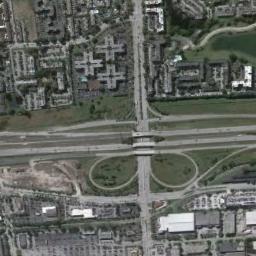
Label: overpass